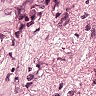
Metastatic tissue present: yes